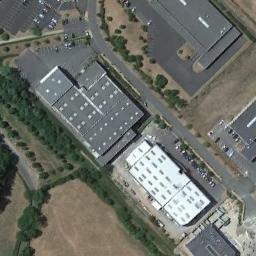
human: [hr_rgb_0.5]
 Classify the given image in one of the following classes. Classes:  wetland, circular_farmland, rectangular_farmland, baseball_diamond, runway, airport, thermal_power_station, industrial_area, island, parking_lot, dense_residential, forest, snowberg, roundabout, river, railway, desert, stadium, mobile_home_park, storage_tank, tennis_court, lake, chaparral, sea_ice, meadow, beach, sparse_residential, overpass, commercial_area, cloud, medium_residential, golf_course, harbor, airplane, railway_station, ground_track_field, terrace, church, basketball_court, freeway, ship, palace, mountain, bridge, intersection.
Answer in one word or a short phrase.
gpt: industrial_area